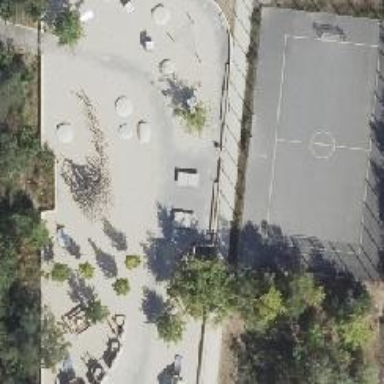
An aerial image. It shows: Pitch for leisure activities.